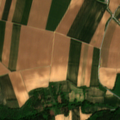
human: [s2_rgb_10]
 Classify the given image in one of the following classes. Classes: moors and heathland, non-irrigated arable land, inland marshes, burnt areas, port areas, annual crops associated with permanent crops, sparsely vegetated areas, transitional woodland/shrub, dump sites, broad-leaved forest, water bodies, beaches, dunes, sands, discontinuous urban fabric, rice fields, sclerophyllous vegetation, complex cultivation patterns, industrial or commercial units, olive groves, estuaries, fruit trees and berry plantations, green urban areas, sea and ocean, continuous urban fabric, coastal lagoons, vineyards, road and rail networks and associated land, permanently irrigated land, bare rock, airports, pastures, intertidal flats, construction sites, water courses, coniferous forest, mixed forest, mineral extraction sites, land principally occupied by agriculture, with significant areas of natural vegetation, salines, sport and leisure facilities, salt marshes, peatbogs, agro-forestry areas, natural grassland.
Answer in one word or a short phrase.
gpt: non-irrigated arable land, complex cultivation patterns, mixed forest